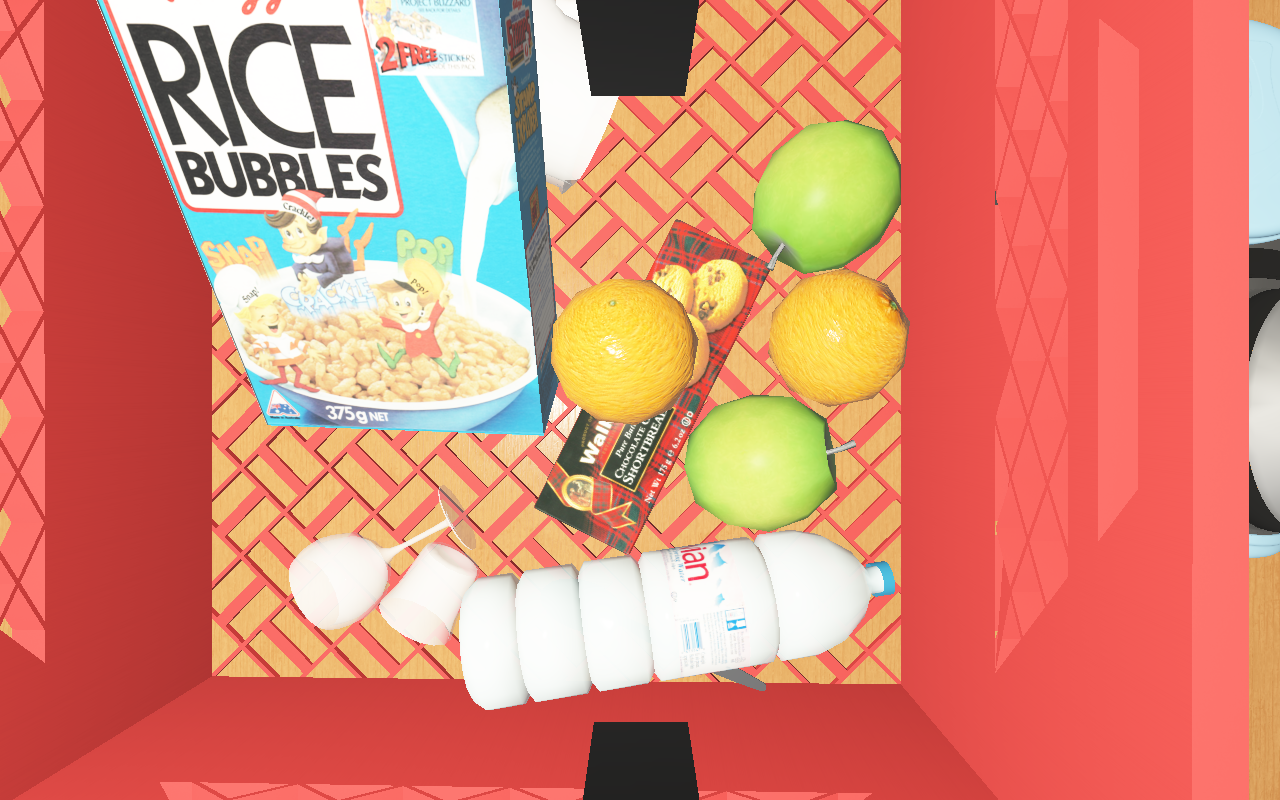
Objects in the scene:
carafe
water bottle
apple
apple
orange
orange
plate
wineglass
cereal box